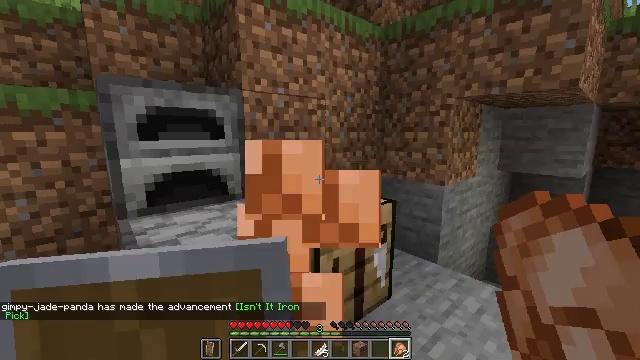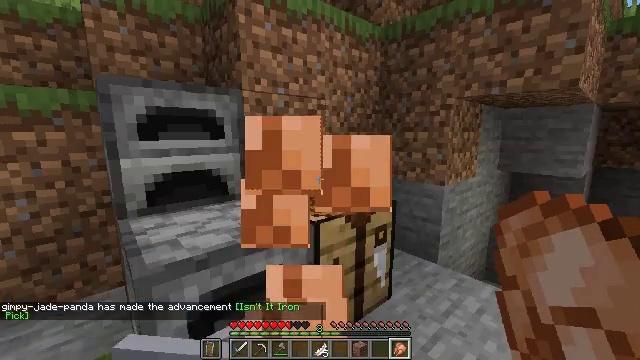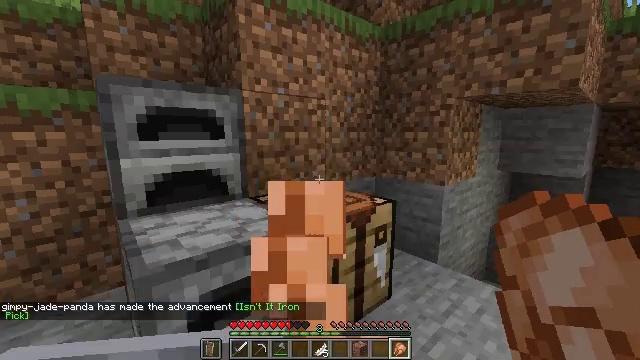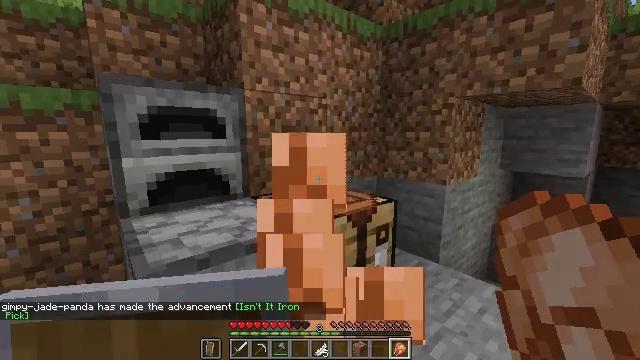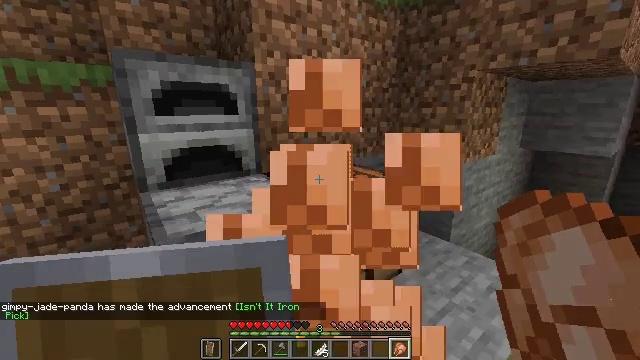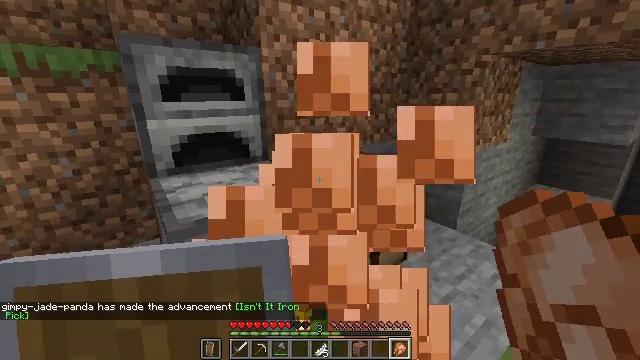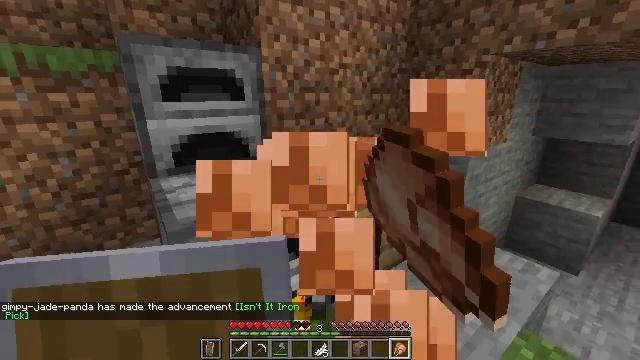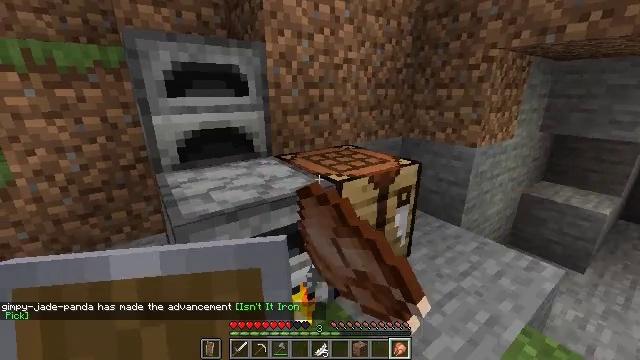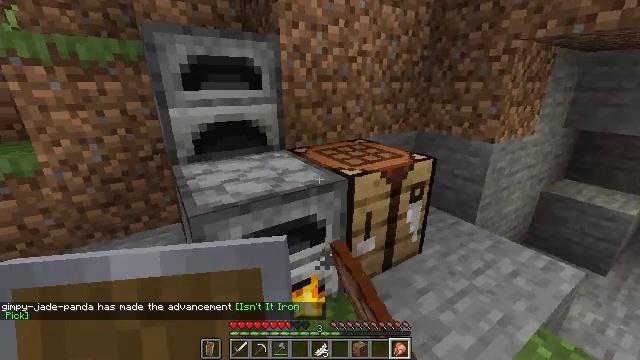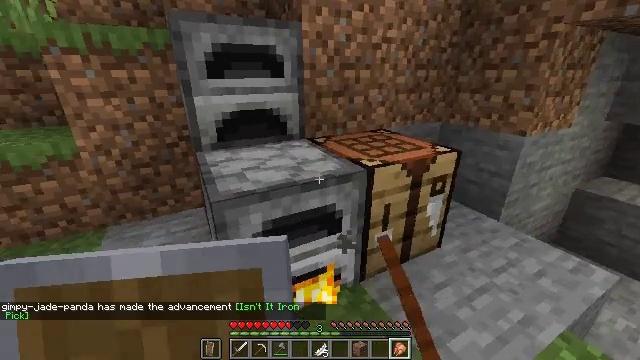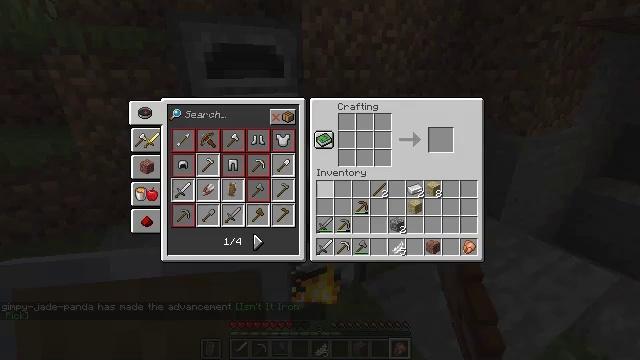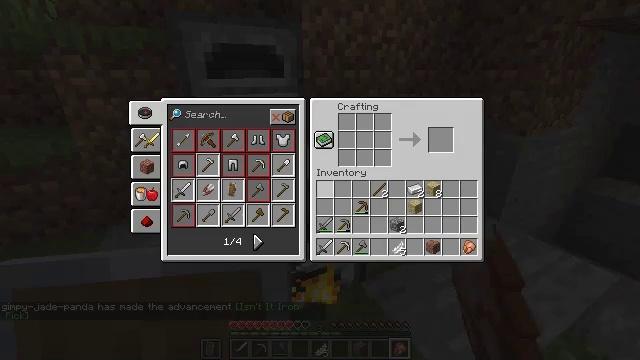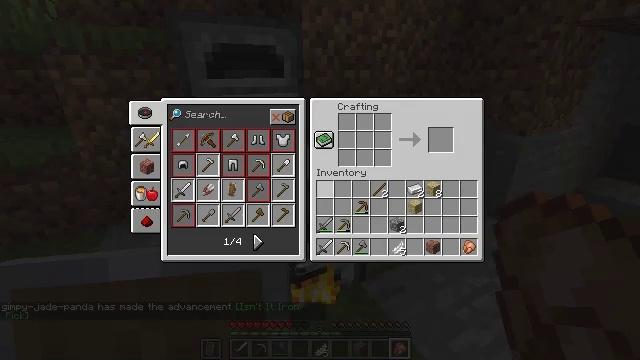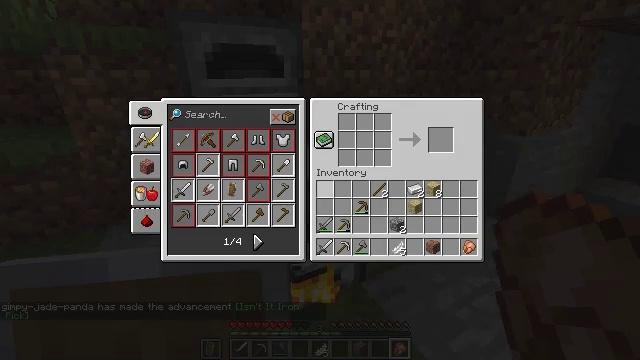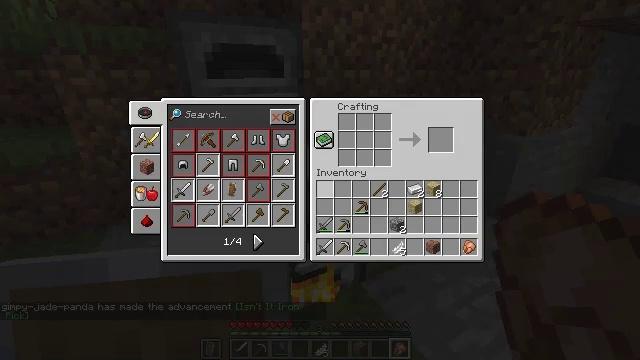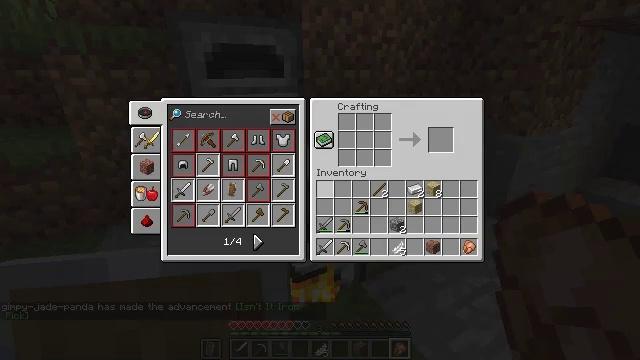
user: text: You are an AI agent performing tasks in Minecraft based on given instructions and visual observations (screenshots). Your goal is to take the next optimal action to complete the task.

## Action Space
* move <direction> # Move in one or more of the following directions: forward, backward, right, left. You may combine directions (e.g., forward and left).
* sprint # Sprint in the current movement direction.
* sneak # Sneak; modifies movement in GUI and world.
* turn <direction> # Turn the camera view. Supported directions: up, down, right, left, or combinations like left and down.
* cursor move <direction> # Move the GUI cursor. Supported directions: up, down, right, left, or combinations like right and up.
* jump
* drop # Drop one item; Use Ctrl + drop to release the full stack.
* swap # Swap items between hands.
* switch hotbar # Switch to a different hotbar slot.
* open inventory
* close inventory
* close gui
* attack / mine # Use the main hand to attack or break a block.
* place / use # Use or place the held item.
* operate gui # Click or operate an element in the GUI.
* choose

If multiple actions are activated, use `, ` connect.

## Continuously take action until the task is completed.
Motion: motion action
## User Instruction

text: Craft a cooked chicken.
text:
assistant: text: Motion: use / place
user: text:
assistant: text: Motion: use / place
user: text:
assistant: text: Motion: use / place
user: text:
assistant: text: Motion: turn left and down, use / place
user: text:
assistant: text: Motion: turn left and down, use / place
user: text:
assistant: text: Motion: use / place
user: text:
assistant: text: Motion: no_op
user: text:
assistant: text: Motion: turn left and down
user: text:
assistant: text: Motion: turn left and down
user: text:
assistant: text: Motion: open gui
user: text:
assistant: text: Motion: choose
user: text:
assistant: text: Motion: choose
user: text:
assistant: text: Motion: choose
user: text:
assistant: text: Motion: no_op
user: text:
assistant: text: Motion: no_op
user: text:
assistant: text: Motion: no_op
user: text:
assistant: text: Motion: cursor move up
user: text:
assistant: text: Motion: cursor move up
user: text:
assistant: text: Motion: cursor move right
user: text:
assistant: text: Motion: cursor move right
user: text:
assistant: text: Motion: no_op
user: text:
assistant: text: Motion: no_op
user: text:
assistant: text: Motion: cursor move left
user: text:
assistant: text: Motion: turn left, close gui
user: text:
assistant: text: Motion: turn left and down, open inventory
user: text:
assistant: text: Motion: turn left and down
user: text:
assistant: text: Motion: use / place
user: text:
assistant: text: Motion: use / place
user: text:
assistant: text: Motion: use / place
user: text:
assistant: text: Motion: no_op